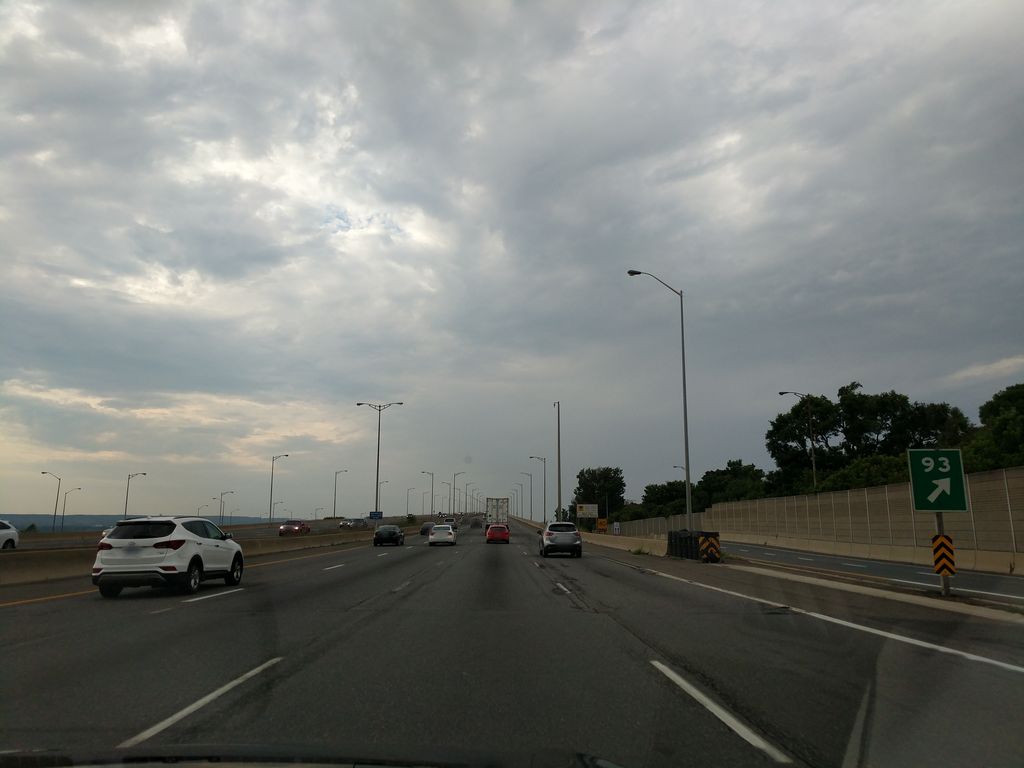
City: hamilton